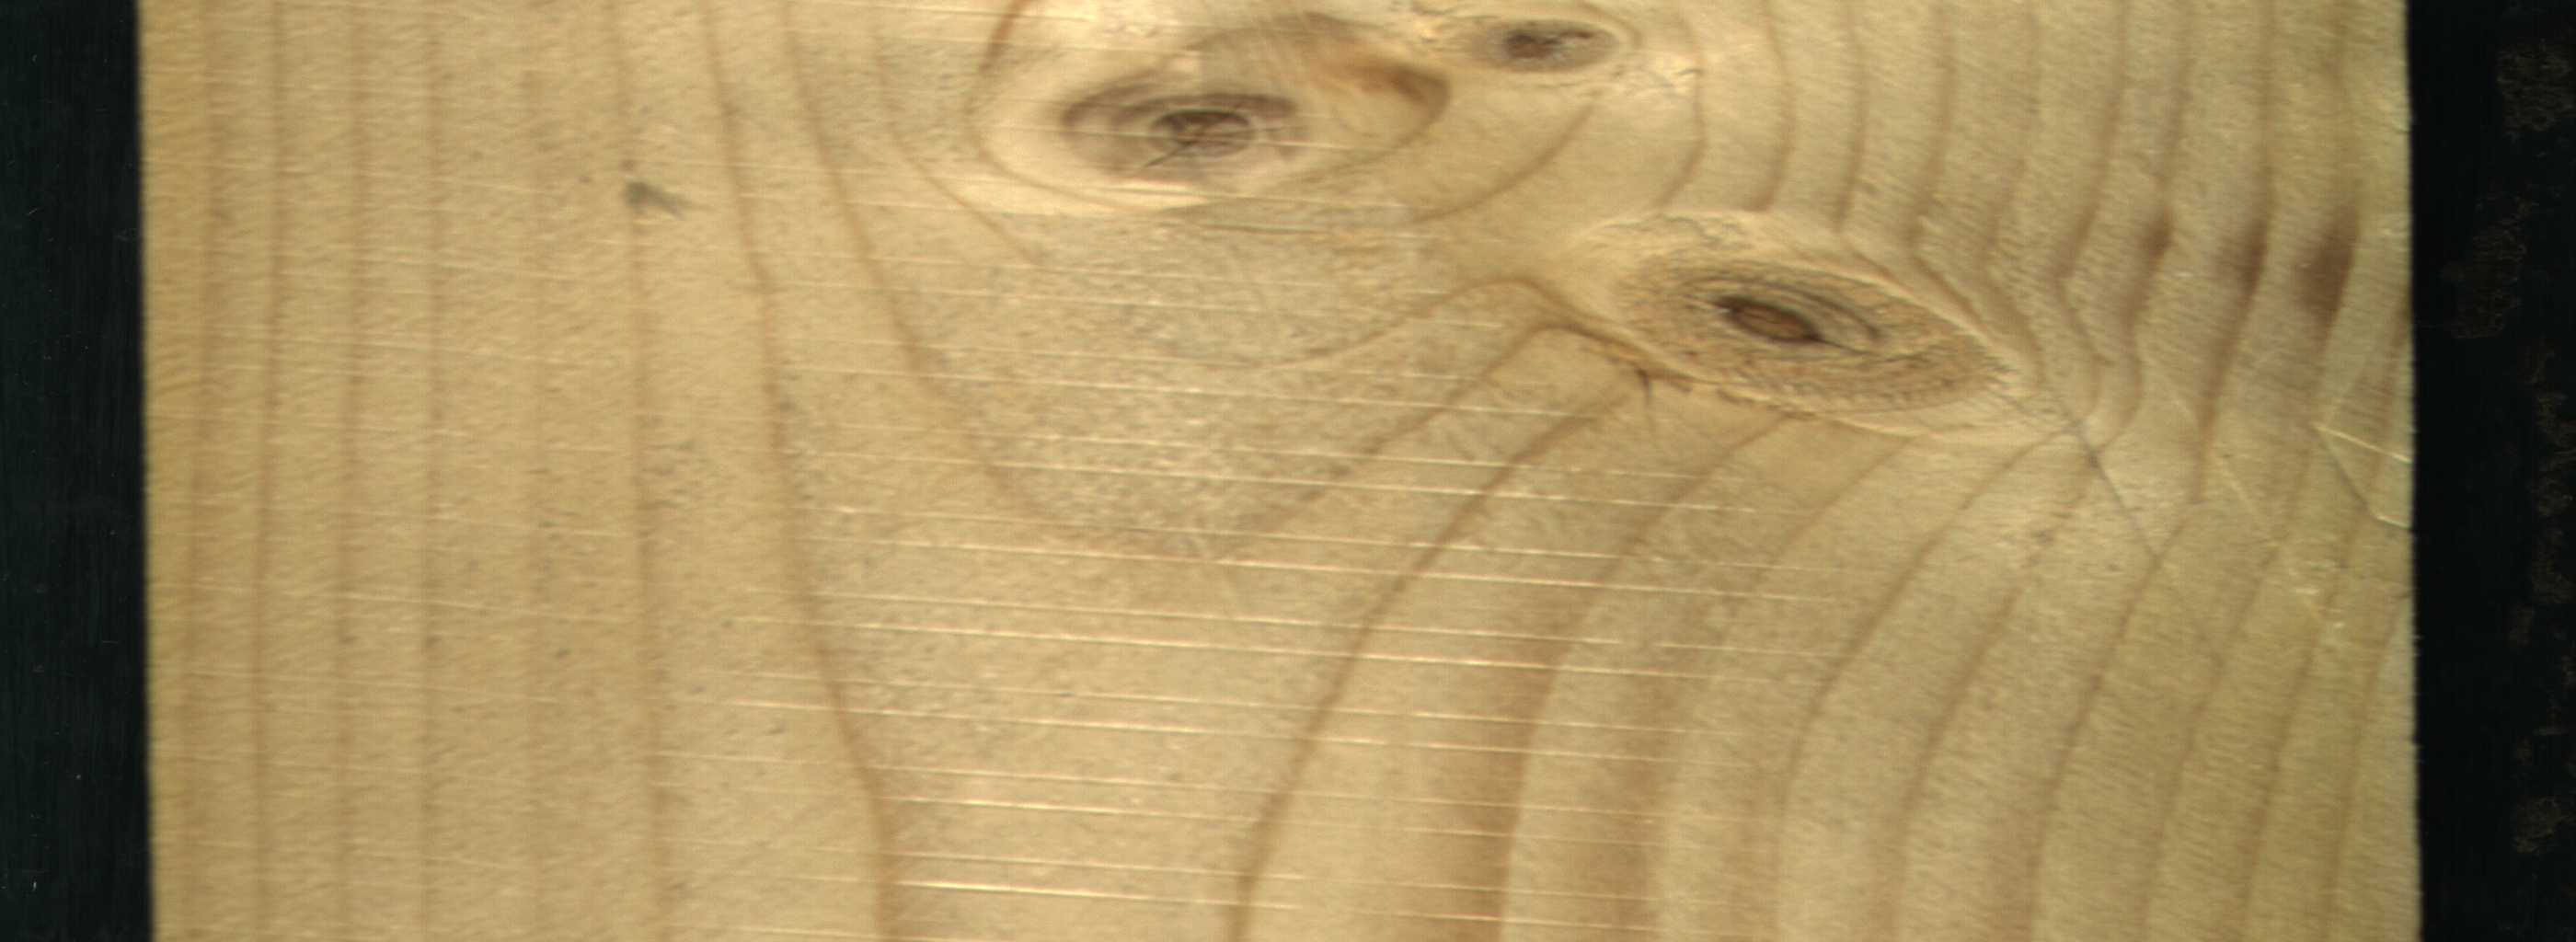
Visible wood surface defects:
knot_with_crack
knot_with_crack
knot_with_crack
knot_with_crack
Live_Knot
Live_Knot